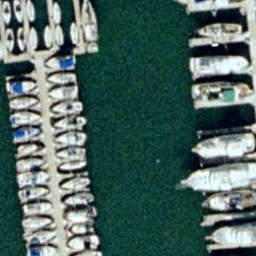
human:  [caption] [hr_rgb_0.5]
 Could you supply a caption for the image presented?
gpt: Lots of boats docked in lines at the harbor .

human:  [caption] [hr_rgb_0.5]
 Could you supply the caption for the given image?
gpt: Many boats docked neatly at the harbor and just a few positions are free .

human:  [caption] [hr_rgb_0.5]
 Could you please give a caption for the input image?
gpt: Many boats docked neatly at the harbor and the water is deep blue .

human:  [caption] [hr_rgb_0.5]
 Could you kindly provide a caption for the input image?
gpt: Lots of boats docked neatly at the harbor .

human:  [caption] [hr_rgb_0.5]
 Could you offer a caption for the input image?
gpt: Lots of boats docked in lines at the harbor and just a few positions are free .